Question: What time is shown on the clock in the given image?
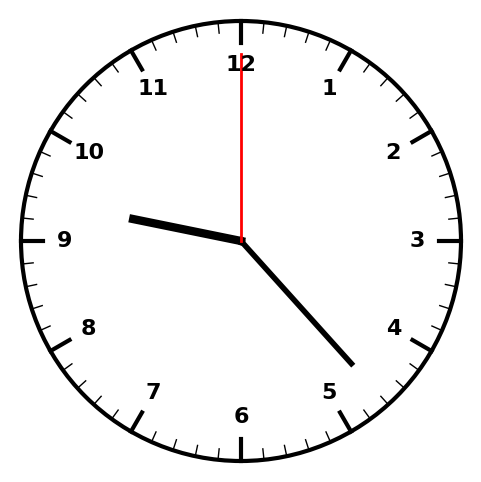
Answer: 09:23:00